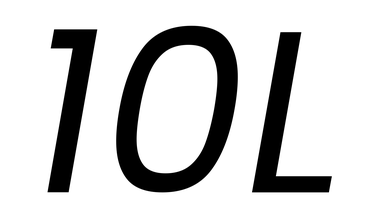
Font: Poppins-Italic